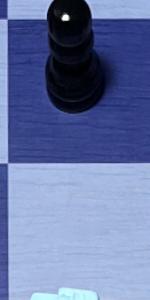
Label: Empty